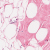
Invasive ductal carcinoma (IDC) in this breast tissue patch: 0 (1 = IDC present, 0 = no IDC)